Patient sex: F
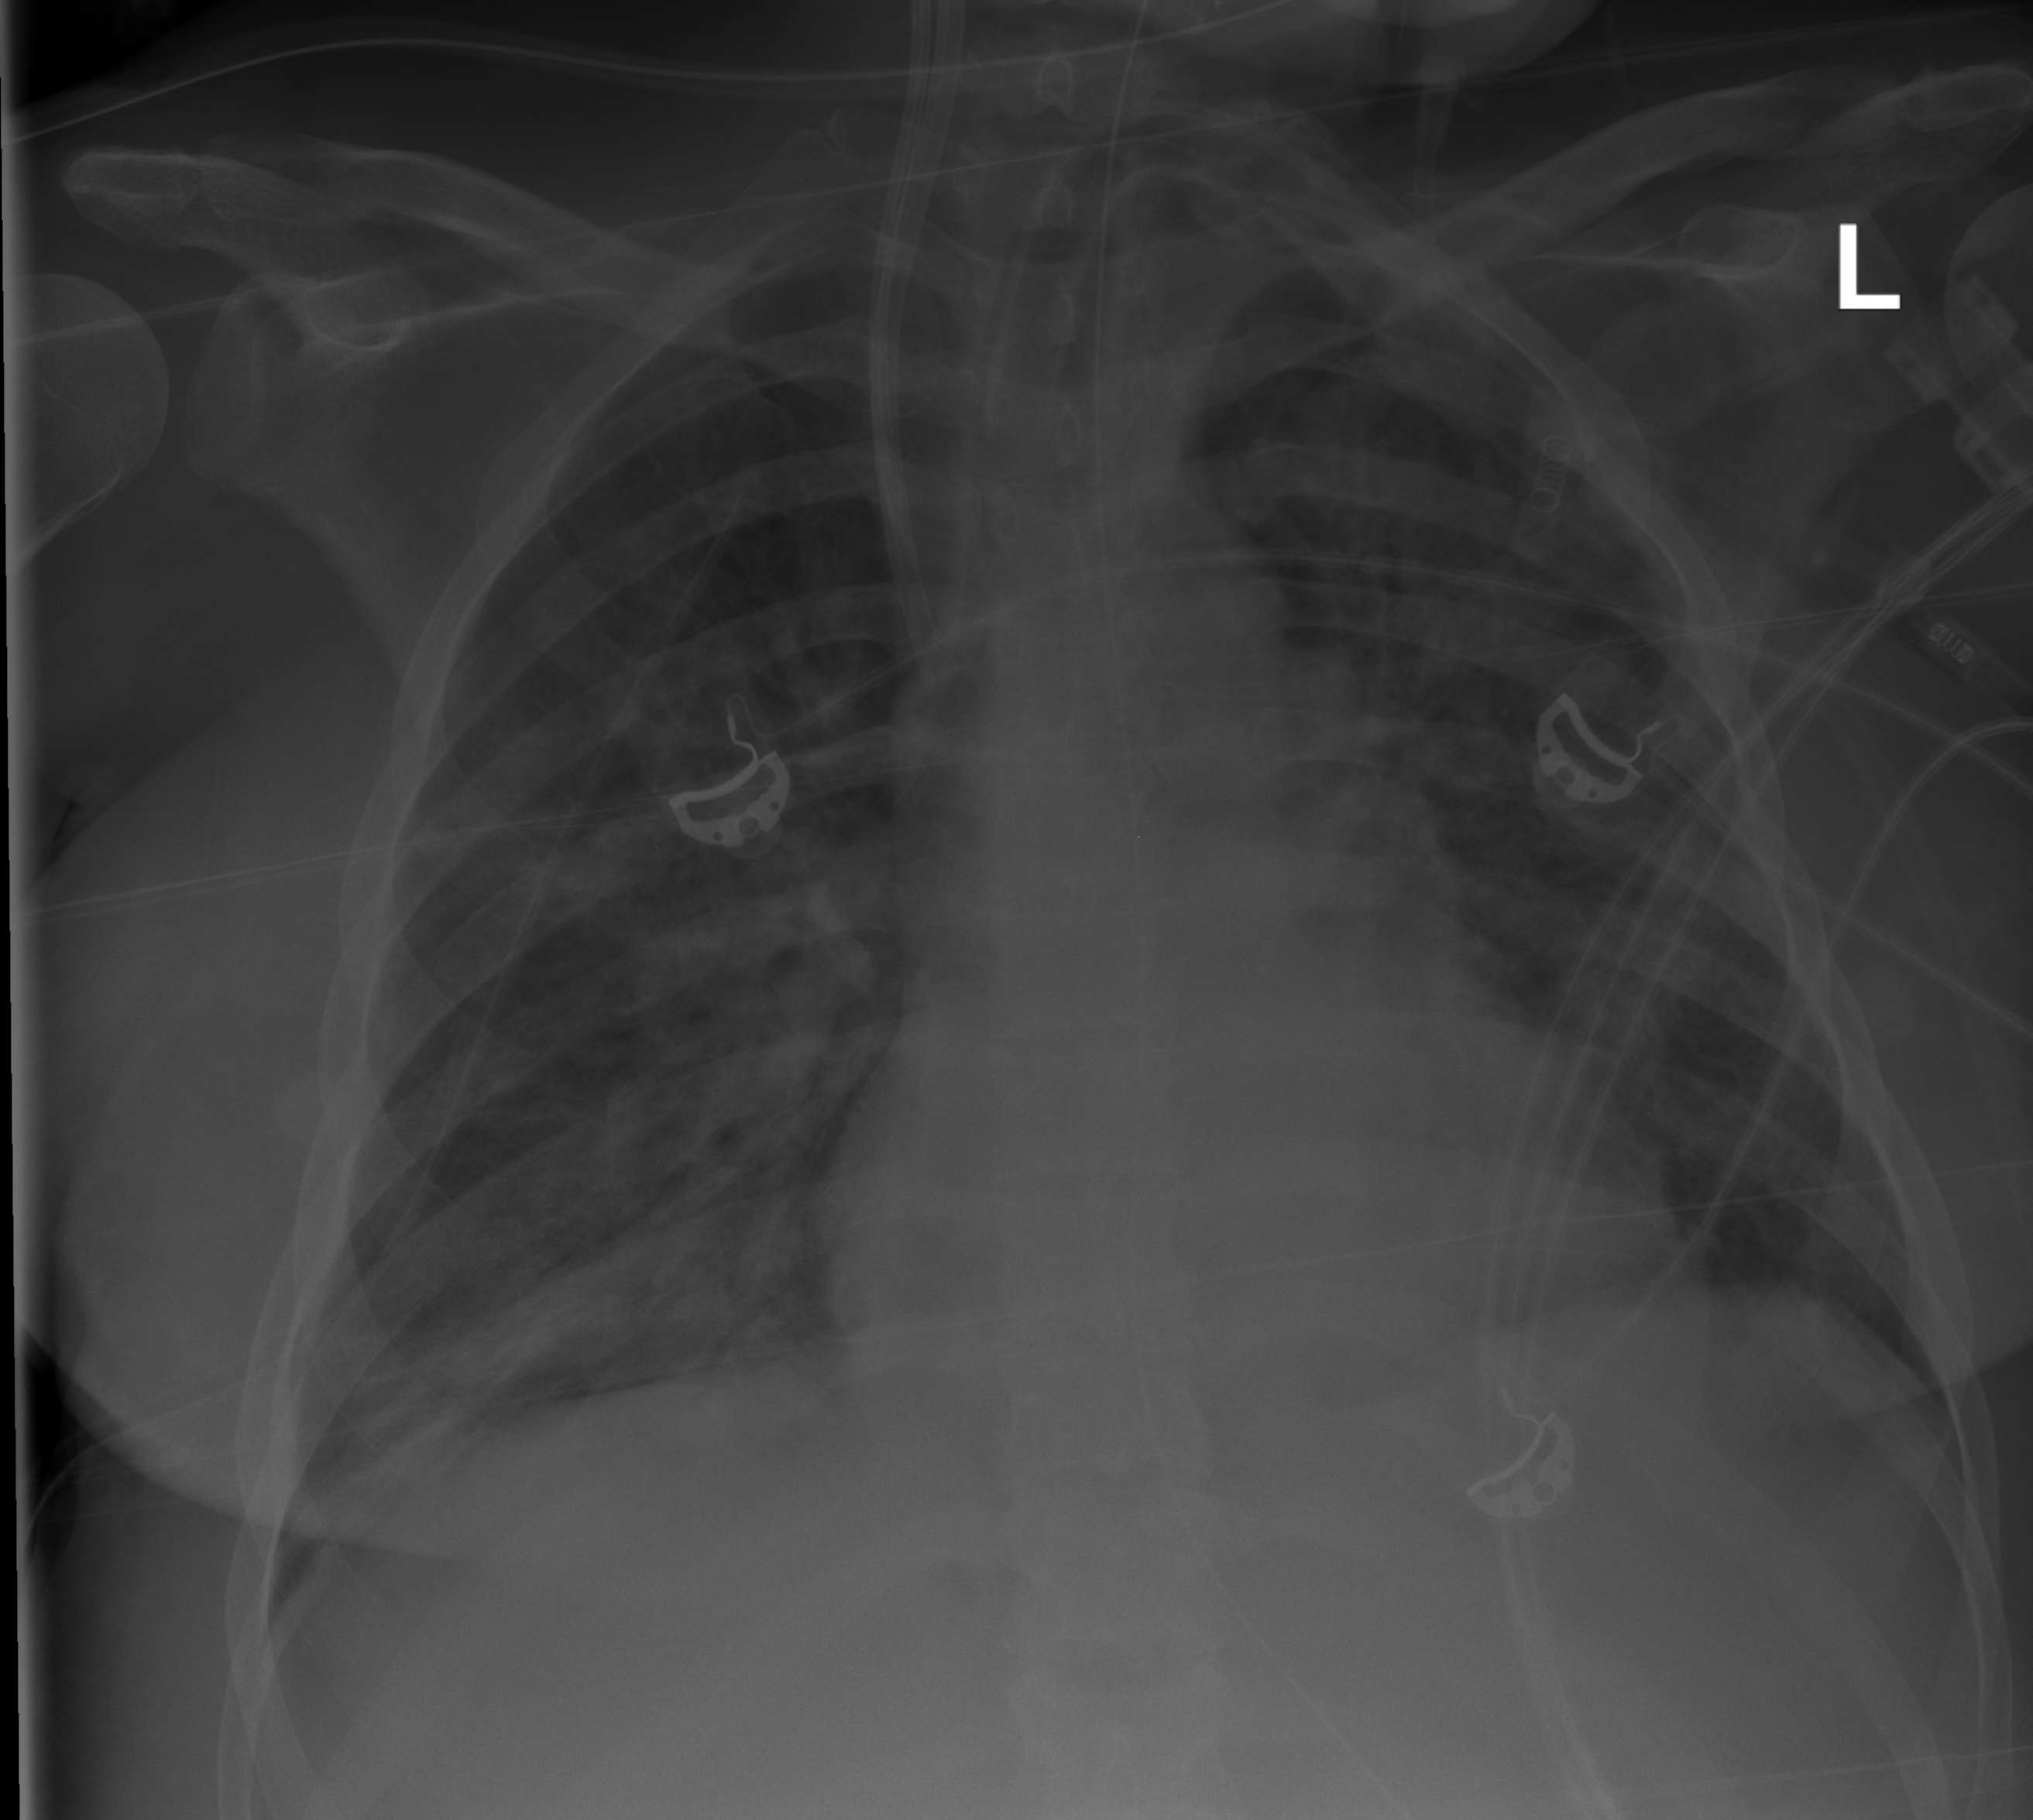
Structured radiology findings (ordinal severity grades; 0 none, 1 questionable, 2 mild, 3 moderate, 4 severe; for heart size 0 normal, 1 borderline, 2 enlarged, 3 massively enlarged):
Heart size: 1
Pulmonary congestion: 2
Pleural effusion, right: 0
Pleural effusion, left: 0
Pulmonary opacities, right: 2
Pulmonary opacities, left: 2
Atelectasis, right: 0
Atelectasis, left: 0